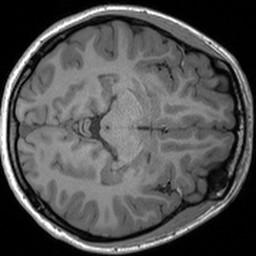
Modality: T1w
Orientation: axial
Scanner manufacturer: siemens
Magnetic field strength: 3 T
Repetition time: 1.54 s
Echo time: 0.00234 s